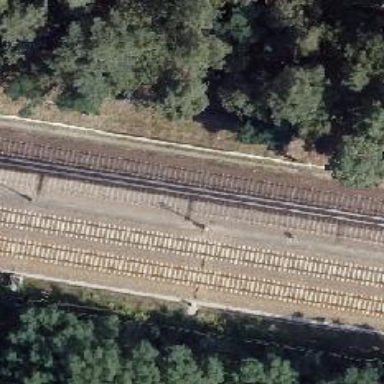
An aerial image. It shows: Railway signal.